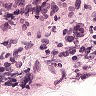
Metastatic tissue present: no